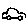
Label: car